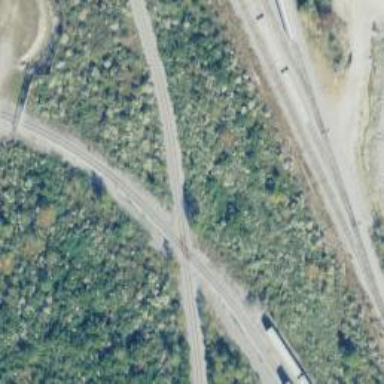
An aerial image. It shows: Railway crossing.